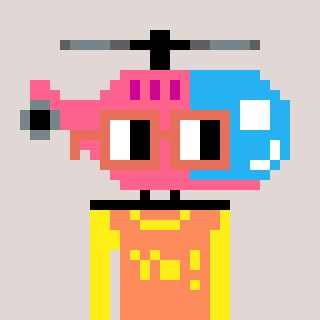
a pixel art character with square orange glasses, a helicopter-shaped head and a peachy-colored body on a warm background